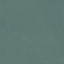
Label: SeaLake